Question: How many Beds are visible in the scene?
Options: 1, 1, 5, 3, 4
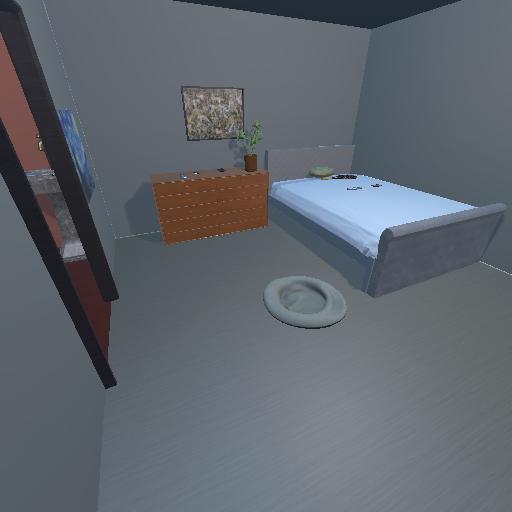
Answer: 1